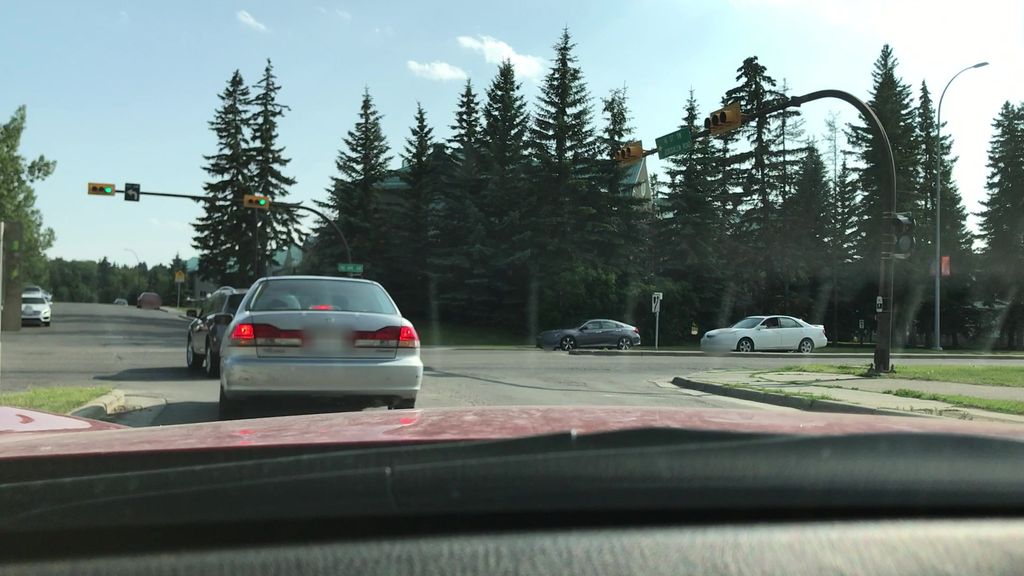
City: calgary